Field crop: maize
Growth stage: 2
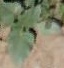
Species: datura